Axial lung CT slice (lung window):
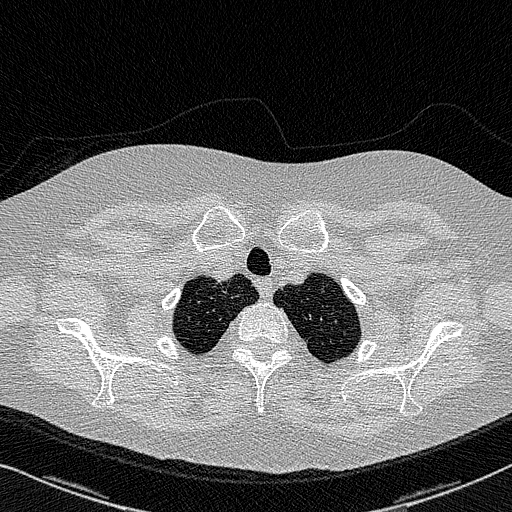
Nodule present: no